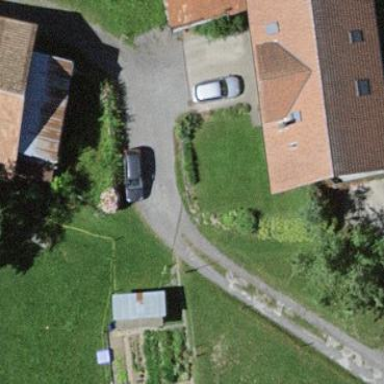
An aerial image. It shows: Farmyard area.